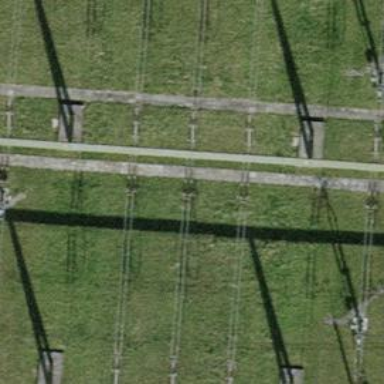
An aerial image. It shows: Busbar power line.